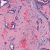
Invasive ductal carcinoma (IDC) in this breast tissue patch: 1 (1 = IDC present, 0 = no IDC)